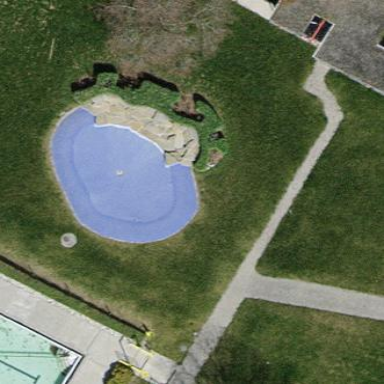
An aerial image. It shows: Swimming pool located in leisure land.